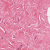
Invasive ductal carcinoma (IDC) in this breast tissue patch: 0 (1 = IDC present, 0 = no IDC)